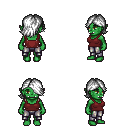
a pixel art fantasy rpg character, female body template, orc, green skin, maroon pirate shirt, metal pants, white swoop hairstyle, four views (front, back, left, right), 2x2 character sprite sheet, small pixel art, hard edges, no anti-aliasing